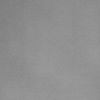
Label: dusty